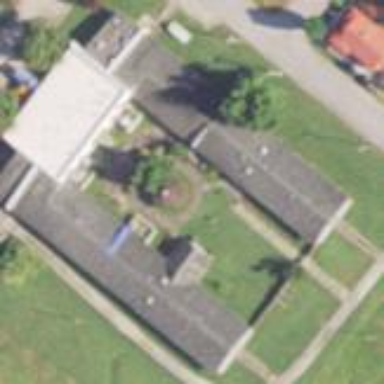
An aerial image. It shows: Nursing home building.